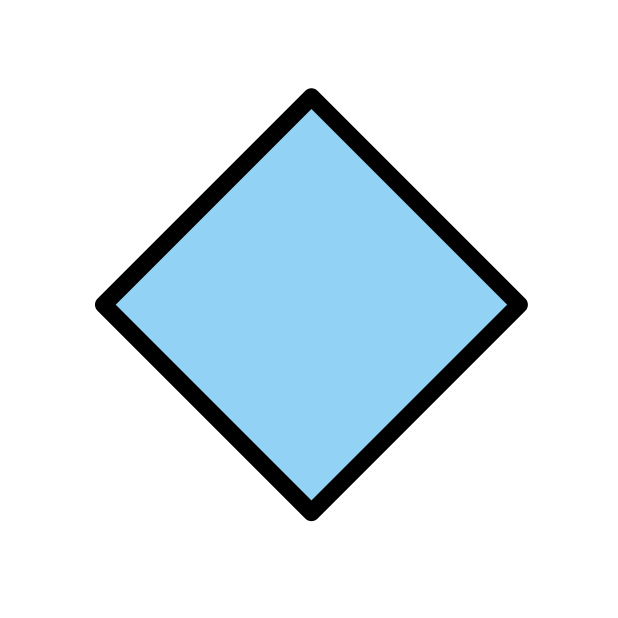
Emoji: 🔷
Name: large blue diamond
Unicode: 0x1f537